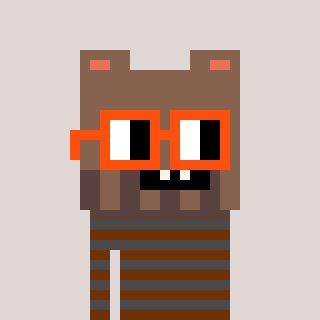
a pixel art character with square orange glasses, a bear-shaped head and a grayscale-colored body on a warm background